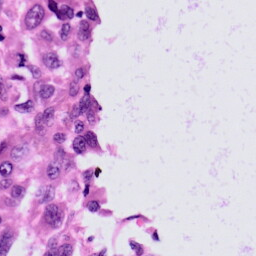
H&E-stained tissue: Skin